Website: bh-photo
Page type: address-validator
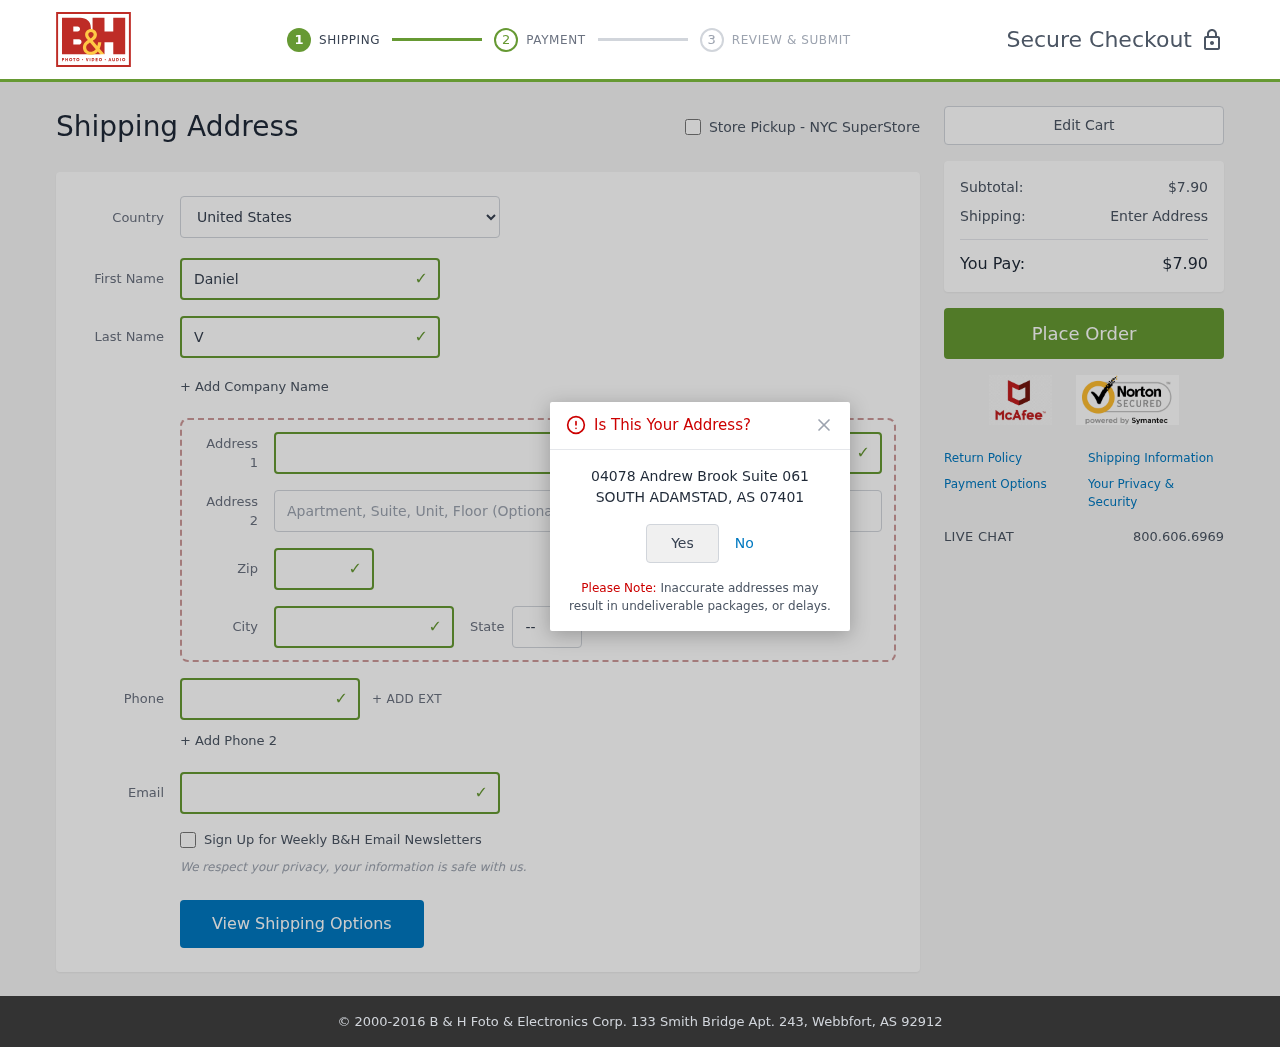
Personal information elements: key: PII_CITY
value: South Adamstad
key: PII_COUNTRY
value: United States
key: PII_EMAIL
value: daniel.valdez@yahoo.com
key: PII_FIRSTNAME
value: Daniel
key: PII_LASTNAME
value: Valdez
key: PII_PHONE
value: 4633223416
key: PII_POSTCODE
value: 07401
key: PII_STATE_ABBR
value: AS
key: PII_STREET
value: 04078 Andrew Brook Suite 061
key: PII_CITY_CONFIRM
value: SOUTH ADAMSTAD
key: PII_STATE
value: AS
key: PII_POSTCODE_FULL
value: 07401
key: PII_POSTCODE_NUMERIC
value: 7401
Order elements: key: ORDER_SUBTOTAL
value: $7.90
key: ORDER_TOTAL
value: $7.90